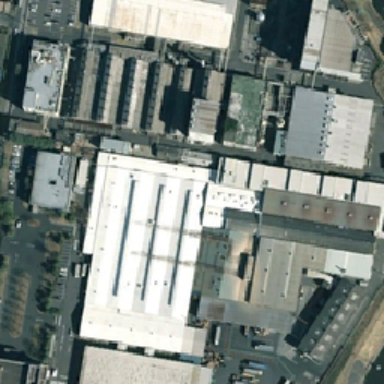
There is a long river outside the factory district .